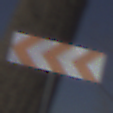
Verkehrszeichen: RichtungstafelnInKurvenGrossRechts
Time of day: Midday
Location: Outdoor (Nature)
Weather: Clear
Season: NotSpecified
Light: Natural